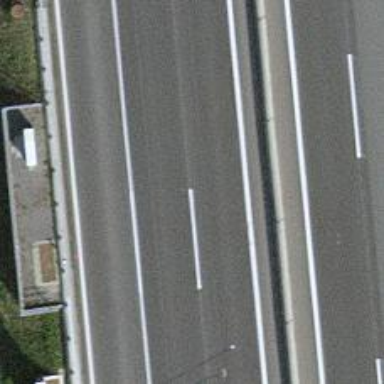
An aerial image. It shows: Asphalt motorway.